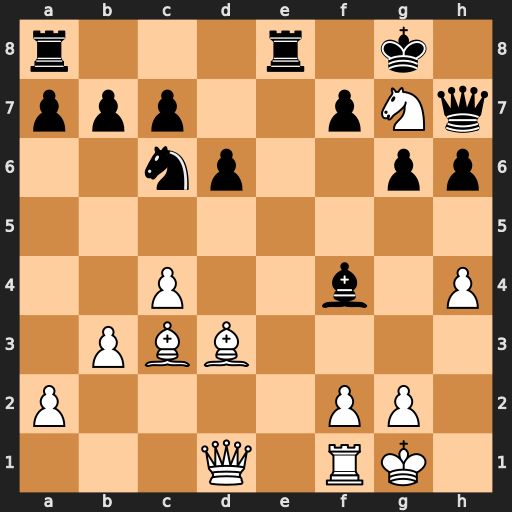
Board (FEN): r3r1k1/ppp2pNq/2np2pp/8/2P2b1P/1PBB4/P4PP1/3Q1RK1
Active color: w
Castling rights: -
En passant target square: -
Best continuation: Nh5 Be5 Bxe5 dxe5 Nf6+